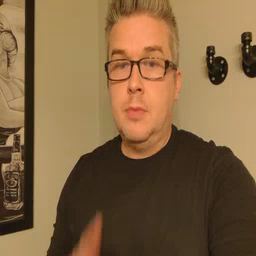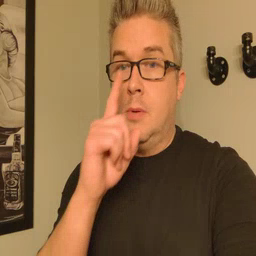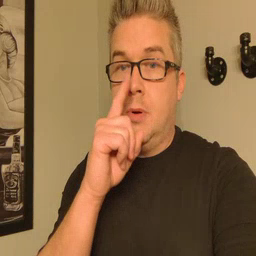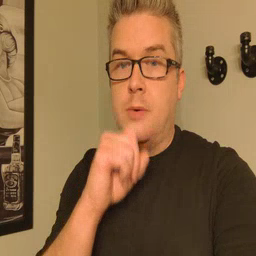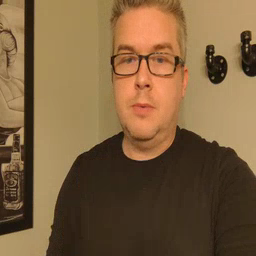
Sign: mouse